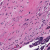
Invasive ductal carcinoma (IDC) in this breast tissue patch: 0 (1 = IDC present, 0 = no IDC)